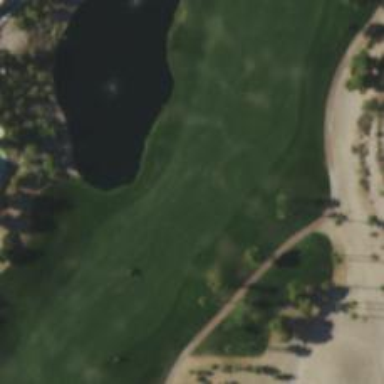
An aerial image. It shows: Golf hole.